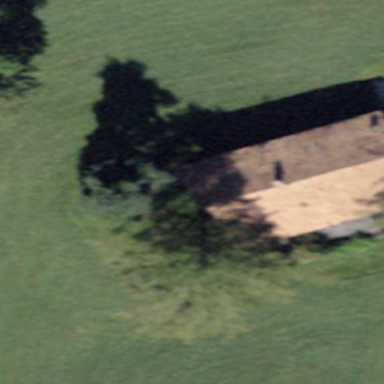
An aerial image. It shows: Farm building.